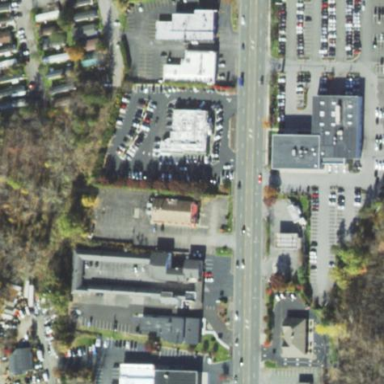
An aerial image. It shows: Retail area.